Field crop: maize
Growth stage: 2
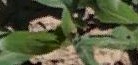
Species: maize